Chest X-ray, AP view. Patient: 78 years old, sex F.
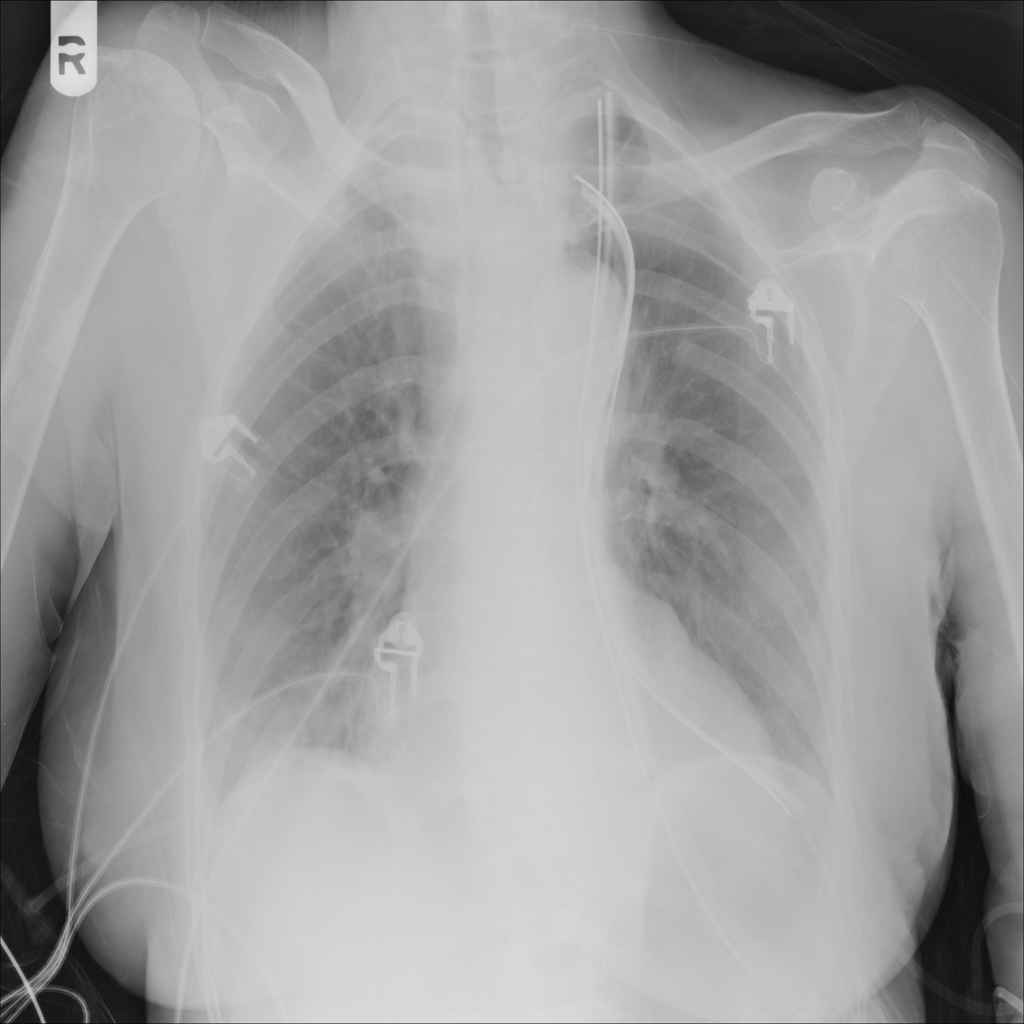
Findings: Mass